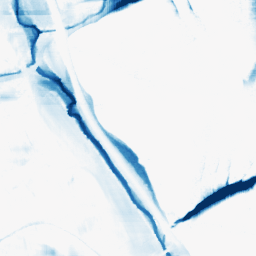
Category: morphological
Decomposition family: morphological_rect
Decomposition parameters: operation: closing
width: 50
height: 20
Upsampling method: sinc_hamming
Upsampling parameters: scale: 2
kernel_size: 8
Upsampling scale: 2